Field crop: tomato
Growth stage: 1
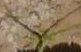
Species: cyperus